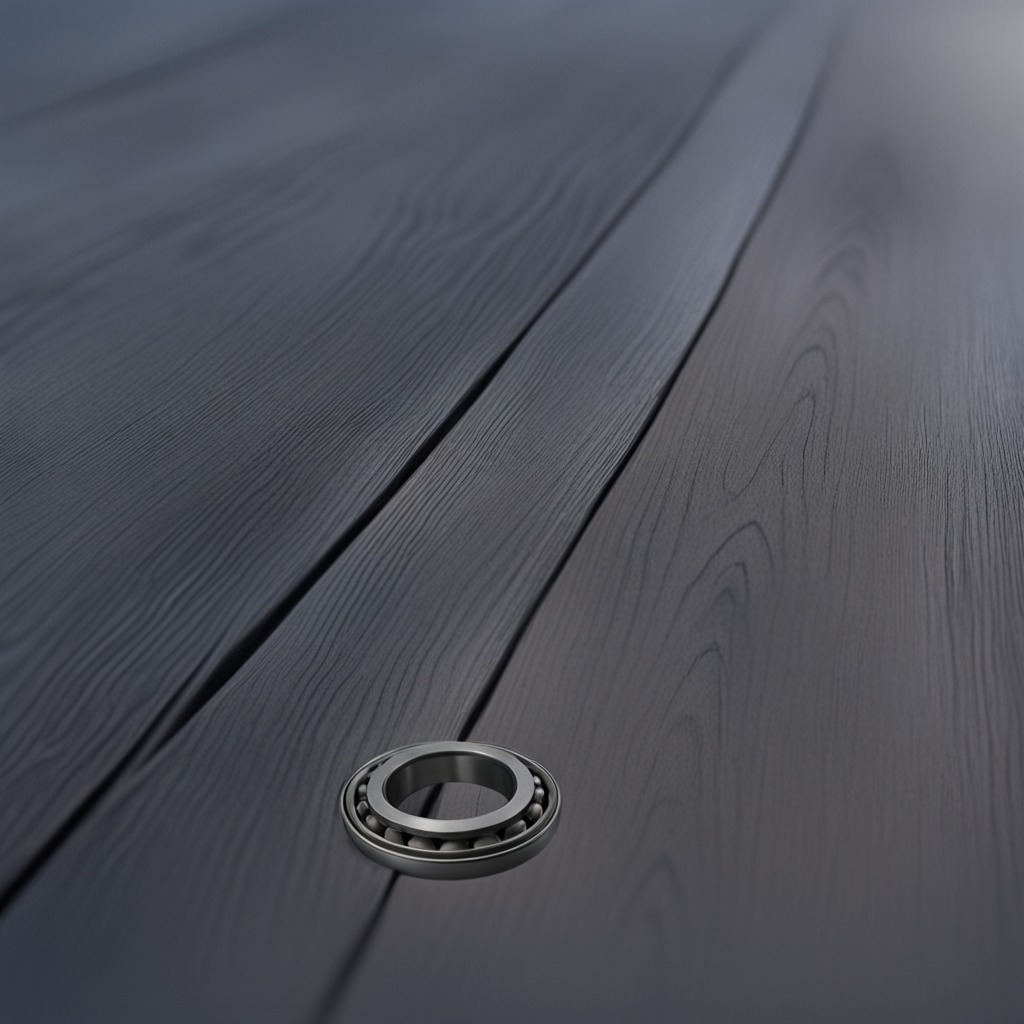
A metal ball bearing is lying on the table.